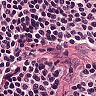
Metastatic tissue present: no